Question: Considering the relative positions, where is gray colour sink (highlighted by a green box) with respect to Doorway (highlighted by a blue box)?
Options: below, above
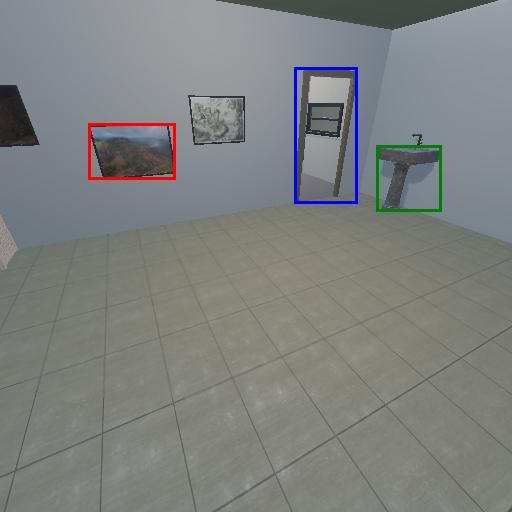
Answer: below